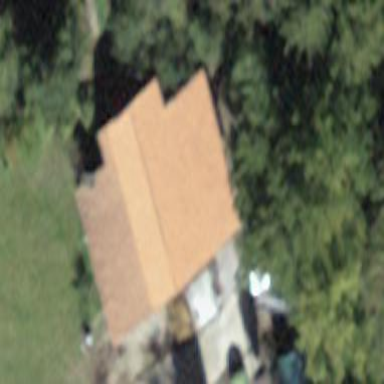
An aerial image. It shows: Barn.